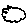
Label: cloud